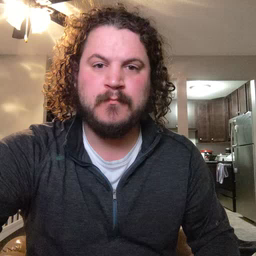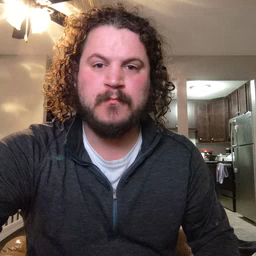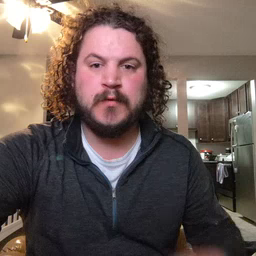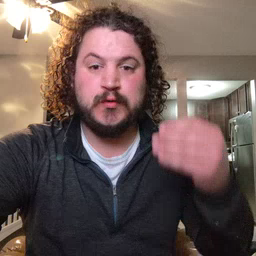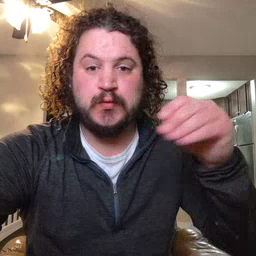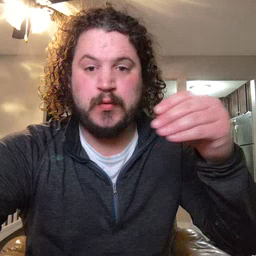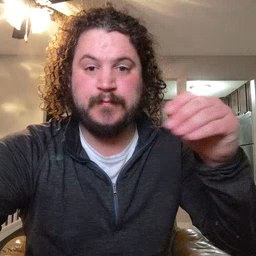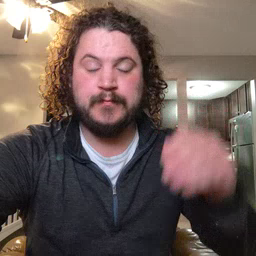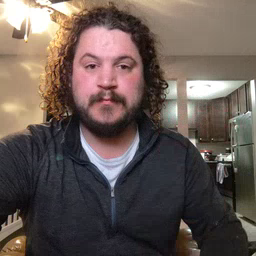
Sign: store